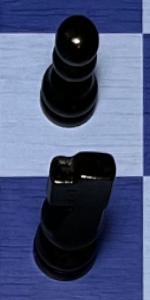
Label: Knight_Black